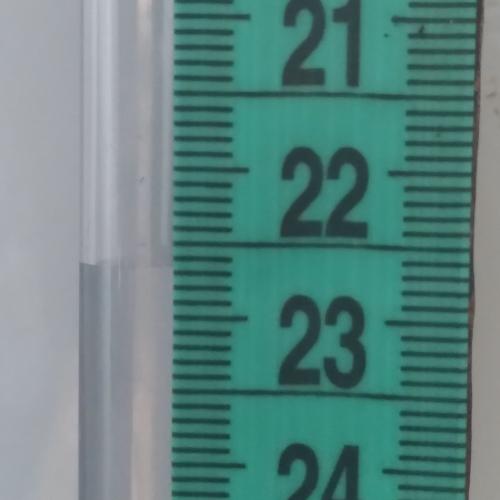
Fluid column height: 22.7 cm